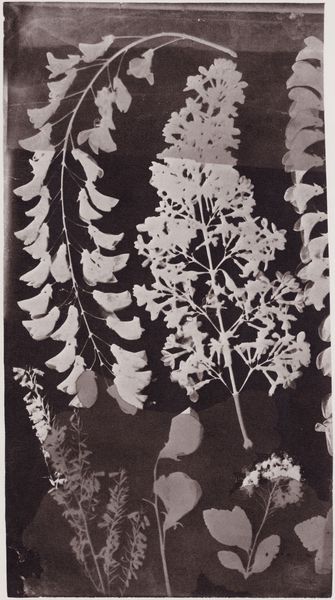
Titel: "Dessin photogéné"
Künstler: Hippolyte Bayard
Schlagwörter: blätter, schatten, weiß, bäume, äste, blume, blumen, glas, grau, licht, schwarz, blüte, blüten, gras, muster, rahmen, ast, gräser, natur, vögel, zweige, stoff, blatt, pflanze, pflanzen, relief, papier, sammeln, abstufungen, grafik, graphik, halm, monochrom, silhouette, sepia, detail, floral, farn, flieder, umriss, foto, fotografie, photographie, blütenblätter, stiele, buch, zweig, kontur, stengel, druck, gebogen, schwarzweiß, flora, stängel, photo, scherenschnitt, negativ, silberplatte, struktur, planzen, sammlung, wei?, kraut, umbra, abzug, kräuter, abdruck, botanik, aufnahme, glockenblume, farne, botanisch, wicken, herbarium, rispen, röntgen, getrocknet, durchleuchtet, feinheit, wweiß, pressen, fotogramm, photogramm, negatif, blütenstände, blumenblätter, fotodruck, fotogram, negtiv, sammelbuch, pfanzen, wei?grau